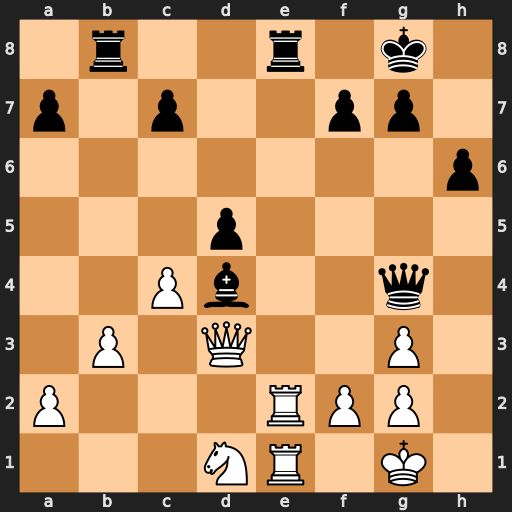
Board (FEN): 1r2r1k1/p1p2pp1/7p/3p4/2Pb2q1/1P1Q2P1/P3RPP1/3NR1K1
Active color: w
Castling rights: -
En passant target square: -
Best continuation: Rxe8+ Rxe8 Rxe8#